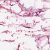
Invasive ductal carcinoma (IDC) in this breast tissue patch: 0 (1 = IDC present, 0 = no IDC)